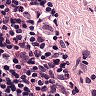
Metastatic tissue present: no